Aerial crown-view tile of a tropical tree (Barro Colorado Island, Panama), acquired 20240611:
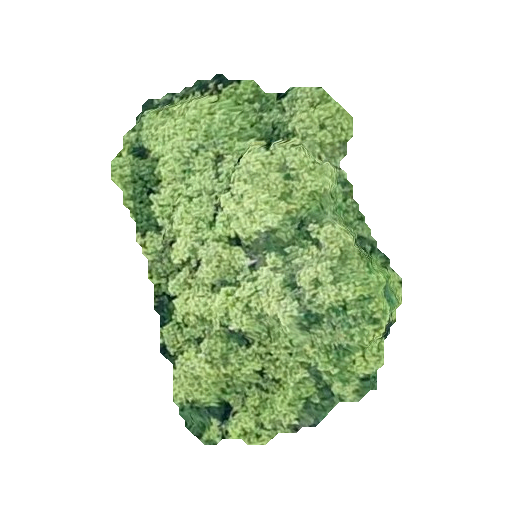
Species: Luehea seemannii
GBIF accepted scientific name: Luehea seemannii
Crown area: 117.429 m²